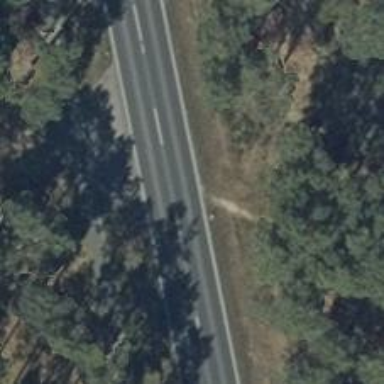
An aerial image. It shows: Primary road with asphalt surface.